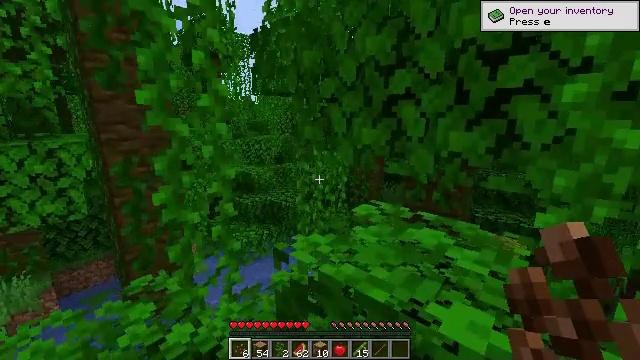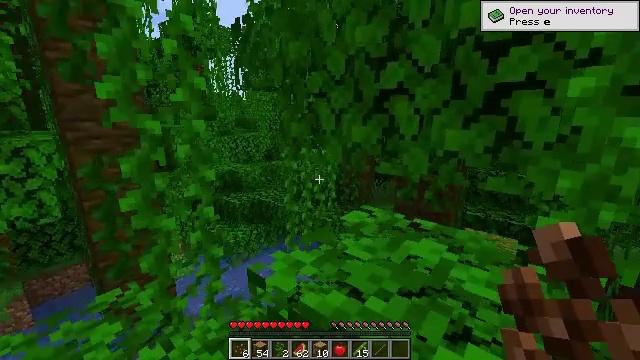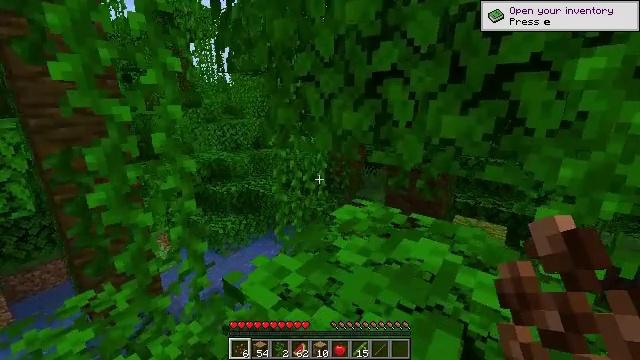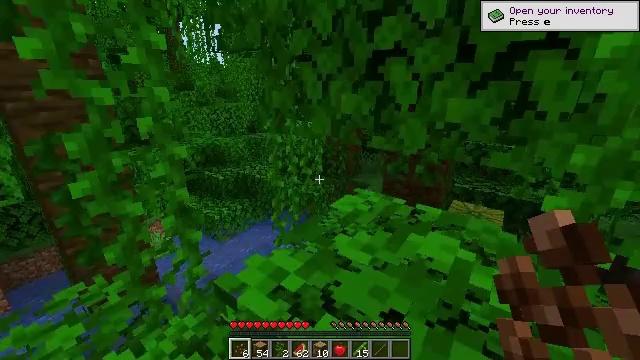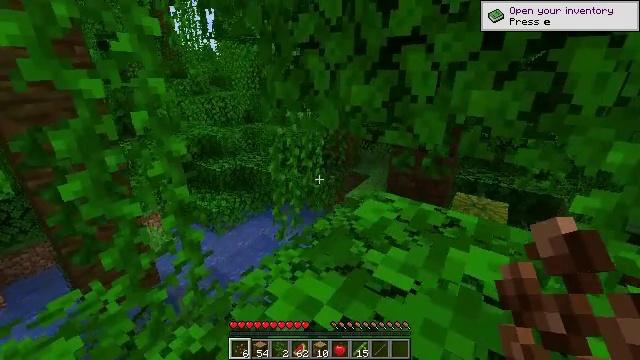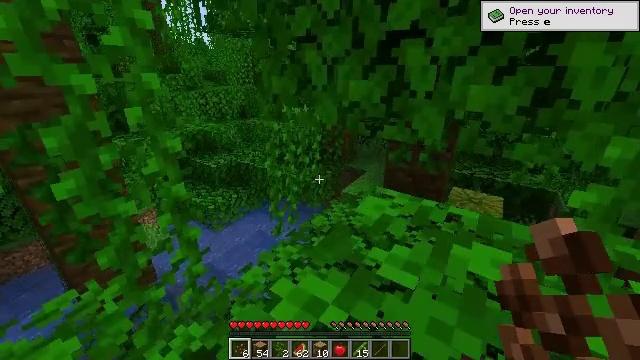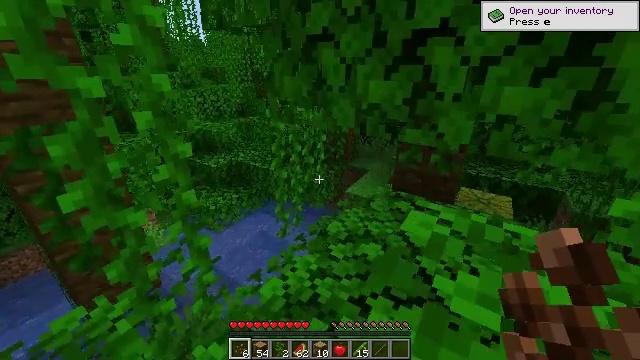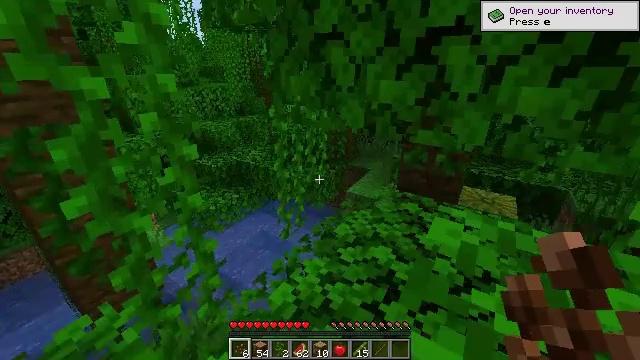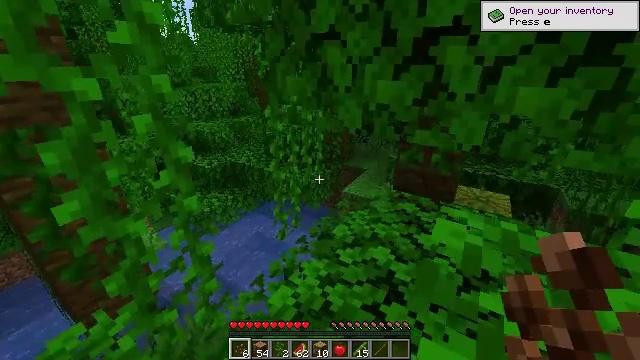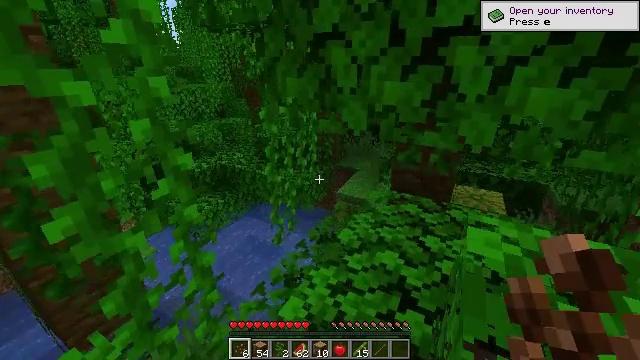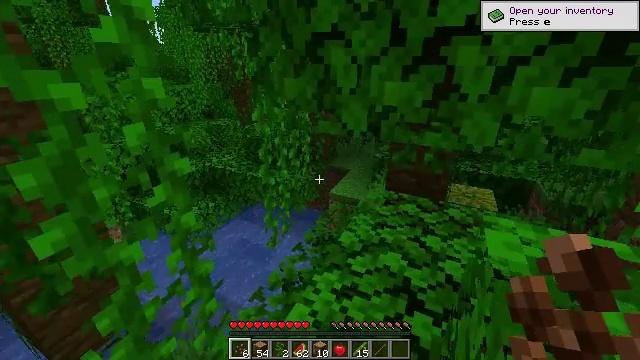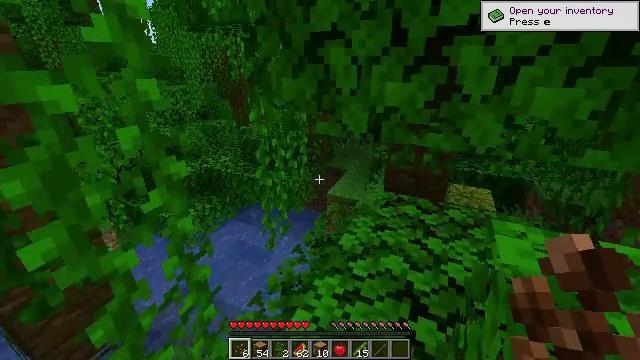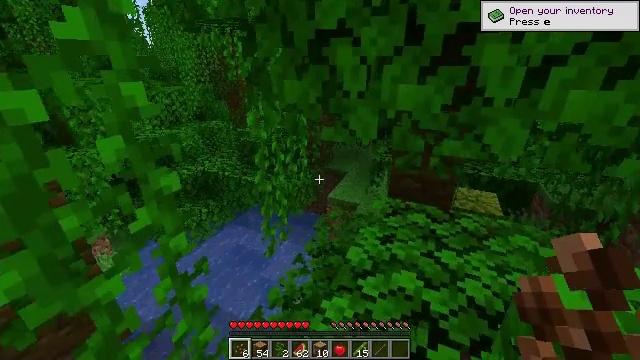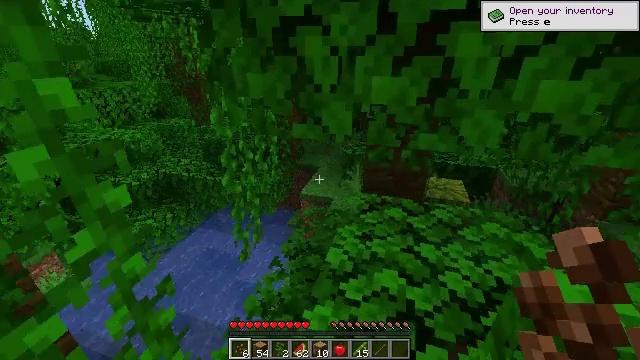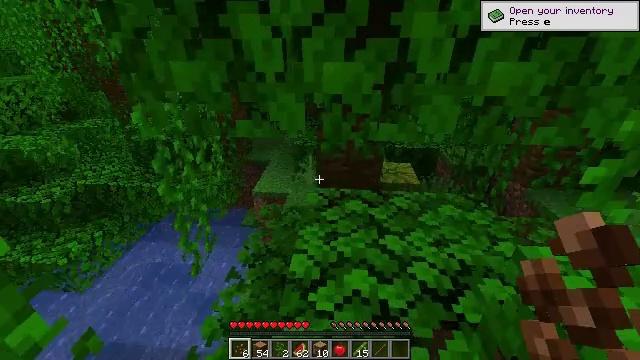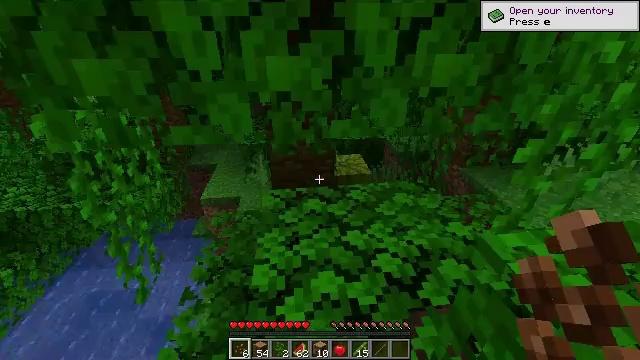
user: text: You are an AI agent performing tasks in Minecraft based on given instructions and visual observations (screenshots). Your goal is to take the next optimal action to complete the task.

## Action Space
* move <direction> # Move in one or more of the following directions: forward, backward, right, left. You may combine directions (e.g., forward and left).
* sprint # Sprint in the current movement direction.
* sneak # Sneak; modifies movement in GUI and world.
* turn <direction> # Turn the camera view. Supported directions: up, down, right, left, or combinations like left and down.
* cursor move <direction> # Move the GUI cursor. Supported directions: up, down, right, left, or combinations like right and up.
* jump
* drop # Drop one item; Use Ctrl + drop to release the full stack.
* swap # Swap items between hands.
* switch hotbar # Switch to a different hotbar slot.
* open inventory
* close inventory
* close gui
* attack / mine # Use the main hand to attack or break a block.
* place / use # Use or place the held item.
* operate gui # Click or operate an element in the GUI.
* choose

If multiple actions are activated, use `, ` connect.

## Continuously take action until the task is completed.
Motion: motion action
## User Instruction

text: Break the jungle leaves with your hand or shears.
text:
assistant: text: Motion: move forward, turn right
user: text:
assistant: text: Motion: move forward, turn right and down
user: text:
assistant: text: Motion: move forward, turn down
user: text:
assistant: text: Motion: move forward, turn down
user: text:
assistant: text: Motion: move forward, sprint, turn right and down
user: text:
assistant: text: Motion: move forward, sprint
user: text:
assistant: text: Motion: move forward
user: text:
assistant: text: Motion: move forward, turn right
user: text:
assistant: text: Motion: move forward, turn right
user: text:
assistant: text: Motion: move forward, turn right
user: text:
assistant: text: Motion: move forward
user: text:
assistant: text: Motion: move forward
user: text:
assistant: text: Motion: move forward, turn right and down
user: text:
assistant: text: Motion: move forward, turn right and down
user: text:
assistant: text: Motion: turn right and down
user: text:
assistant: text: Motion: turn right
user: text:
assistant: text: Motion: turn right
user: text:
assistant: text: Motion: move forward
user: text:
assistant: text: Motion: move forward
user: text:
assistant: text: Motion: move forward
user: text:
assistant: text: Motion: move forward, attack / mine
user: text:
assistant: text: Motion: move forward, sprint, attack / mine
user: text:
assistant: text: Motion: move forward, sprint, attack / mine
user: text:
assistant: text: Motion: move forward, sprint
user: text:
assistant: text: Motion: move forward, sprint
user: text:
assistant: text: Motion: move forward
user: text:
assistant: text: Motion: move forward, turn right and down
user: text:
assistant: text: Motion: move forward, turn right
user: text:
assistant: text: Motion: move forward, turn right
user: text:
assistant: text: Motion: move forward